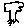
Label: tree